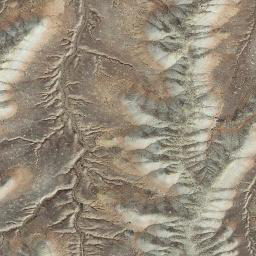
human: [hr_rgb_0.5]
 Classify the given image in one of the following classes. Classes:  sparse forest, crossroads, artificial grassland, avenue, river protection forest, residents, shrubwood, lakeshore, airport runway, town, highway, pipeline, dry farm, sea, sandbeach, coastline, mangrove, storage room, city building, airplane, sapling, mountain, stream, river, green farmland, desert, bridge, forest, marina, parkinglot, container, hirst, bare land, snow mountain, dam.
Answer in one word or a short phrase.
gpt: mountain